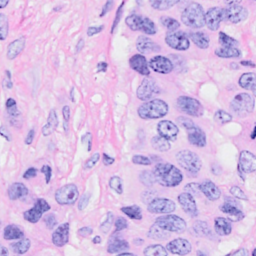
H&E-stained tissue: Breast